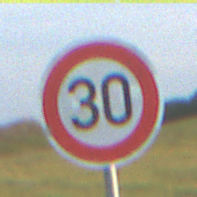
Verkehrszeichen: Geschwindigkeit30
Umgebung: Outdoor, Nature
Tageszeit: SunriseSunset
Wetter: PartlyCloudy
Licht: Natural
Jahreszeit: NotSpecified
Kontrast: MediumContrast